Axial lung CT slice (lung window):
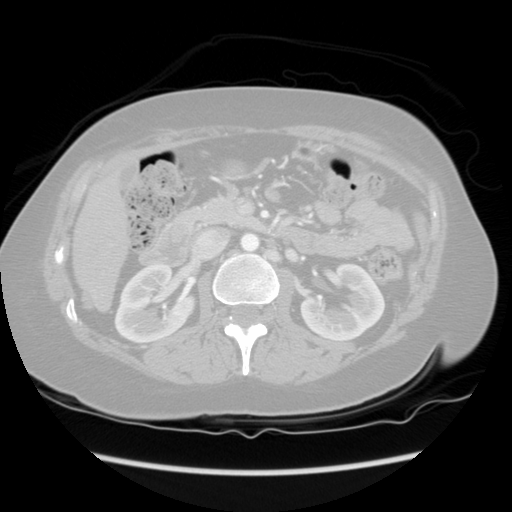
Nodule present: no